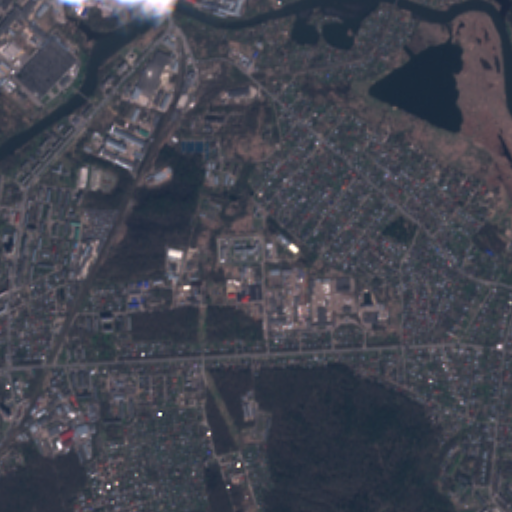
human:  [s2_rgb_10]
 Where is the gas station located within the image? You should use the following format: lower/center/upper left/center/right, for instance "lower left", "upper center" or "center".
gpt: The gas station is located in the center right of the image.
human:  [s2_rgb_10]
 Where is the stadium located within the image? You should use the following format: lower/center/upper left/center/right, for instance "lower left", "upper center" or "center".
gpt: The stadium is located in the lower left of the image.
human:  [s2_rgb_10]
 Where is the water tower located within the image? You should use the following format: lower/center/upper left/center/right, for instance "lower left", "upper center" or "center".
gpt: The water tower is located in the upper left of the image.
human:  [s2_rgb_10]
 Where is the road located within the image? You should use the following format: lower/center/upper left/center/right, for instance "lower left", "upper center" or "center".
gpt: There is no road in the image.